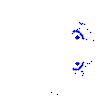
Particle: proton